Brain MRI, t1w sequence, axial 2D slice.
Patient: age 29, sex M, weight 90 kg, height 1.9 m
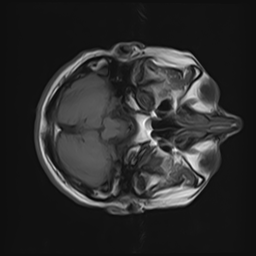